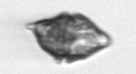
Label: Kryptoperidinium_triquetrum